Question: I'm using Flot Js to generate this graph:

My problem is on Y-Axis, it starts at 23:00:00 and ends in 23:00:00 too. My goal is Y-Axis start at 00:00:00 and ends at 23:59:59.
My js code is:
'''
$(function() {
var data1 = [
["Pedro",gt(2015,05,13,20,01,00)],["Joao",gt(2015,05,13,07,09,00)],["Jose",gt(2015,05,13,00,00,00)],["Gustavo",gt(2015,05,13,13,00,00)],["Tenico Hotel",gt(2015,05,13,01,00,00)],["Gualter",gt(2015,05,13,23,25,00)],["Joao",gt(2015,05,13,02,30,00)],["Jose",gt(2015,05,13,00,00,00)],["Maria",gt(2015,05,13,00,00,00)],["Avatar",gt(2015,05,13,00,00,00)] ];
function gt(year, month, day,hours,min,secs){
return new Date(year, month-1, day,hours,min, secs).getTime();
}
var chart = $("#chart");
$.plot(chart, [data1],{
series: {
bars: {
show: true,
barWidth: 0.3,
align: "center"
}
},
xaxis: {
mode: "categories",
tickLength: 0
},
yaxis: {
mode: "time",
timeformat: "%H:%M:%S",
min: (new Date("2015/05/13 00:00:00")).getTime(),
max: (new Date("2015/05/13 23:59:59")).getTime(),
tickSize: [1,"hour"]
}
});
chart.resize();
});
'''
Already had searched and don't find any clue why this happen.
Thanks in advance.
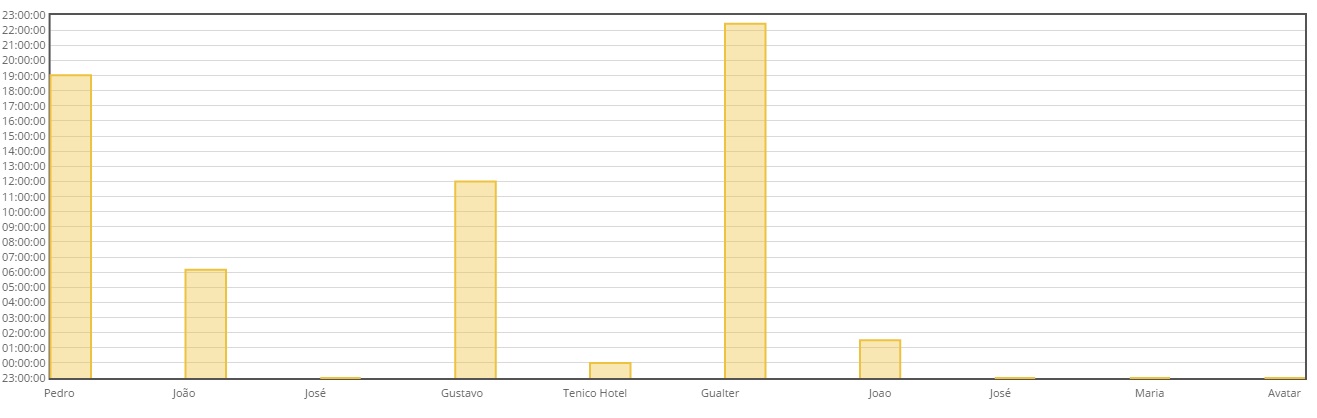
Answer: You're running into timezone issues.
If you add 'UTC' to your min and max date strings, your y-axis goes from 00:00:00 to 23:59:59.
I've created a <URL> to demonstrate. You'll have to work with the dates in your data array to get them into UTC as well.
<URL> elaborates on how it handles dates:
> Default behavior is that Flot always displays timestamps according to
UTC. The reason being that the core Javascript Date object does not
support other fixed time zones. Often your data is at another time
zone, so it may take a little bit of tweaking to work around this
limitation.
You could also <URL>:
'''
yaxis: {
mode: "time"
timezone: null, "browser" or timezone (only makes sense for mode: "time")
}
'''